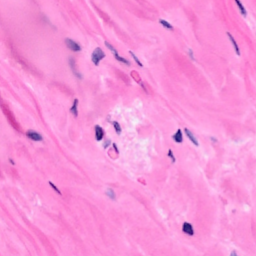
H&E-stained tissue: Breast